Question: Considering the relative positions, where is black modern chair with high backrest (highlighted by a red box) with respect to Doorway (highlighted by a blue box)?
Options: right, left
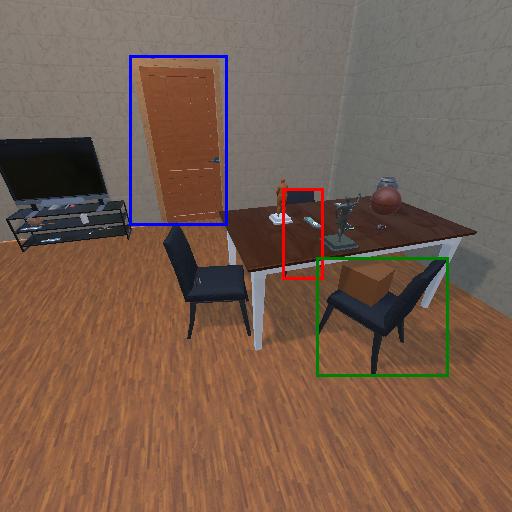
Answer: right